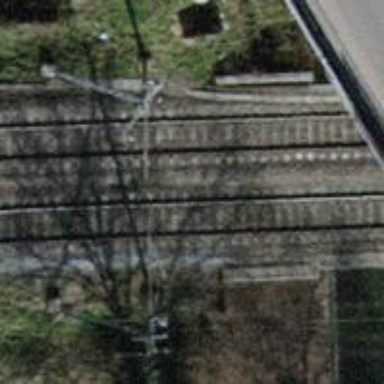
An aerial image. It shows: Railway track with contact line for electrification. The track is on embankment with single track.